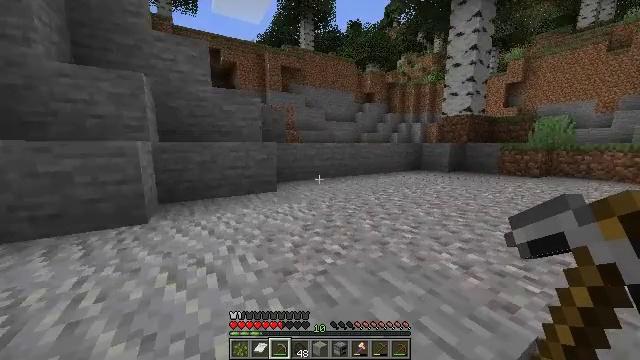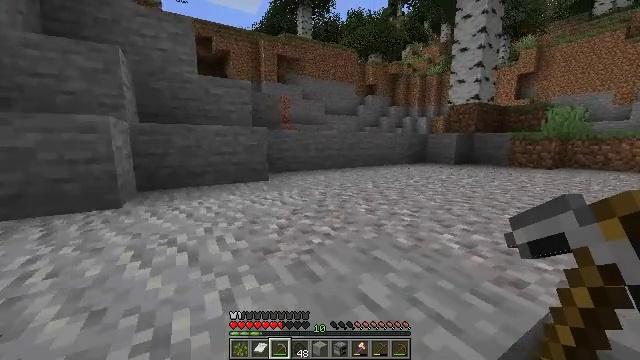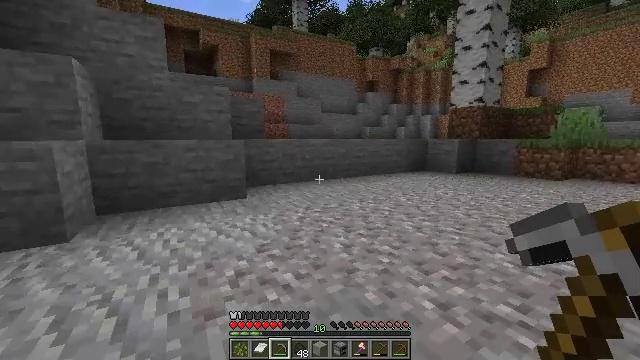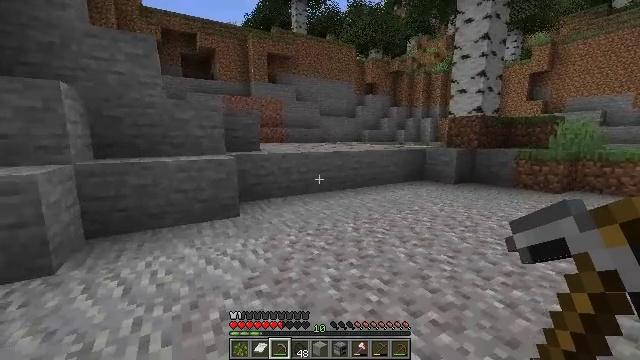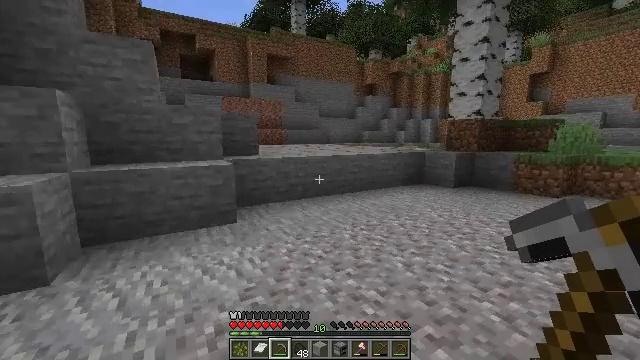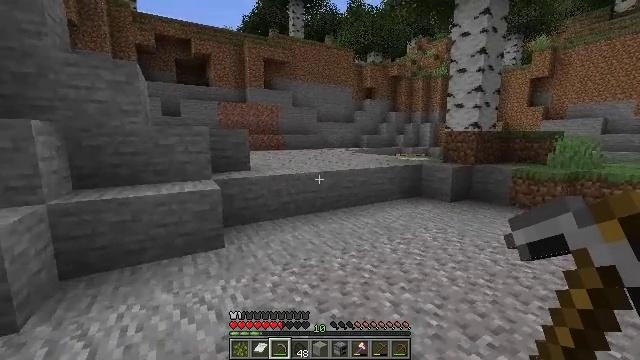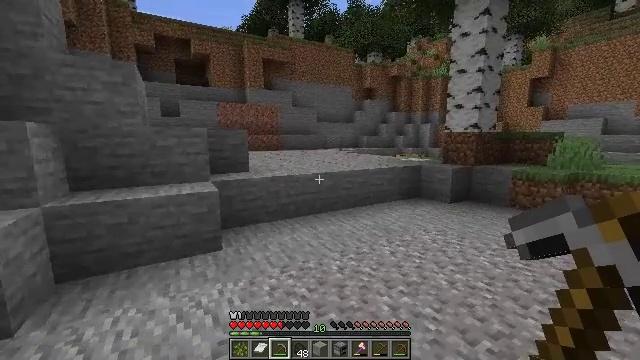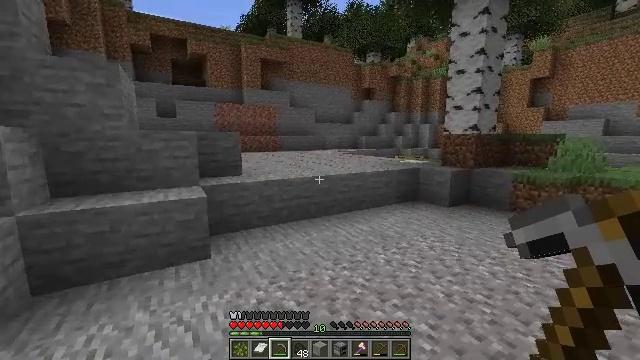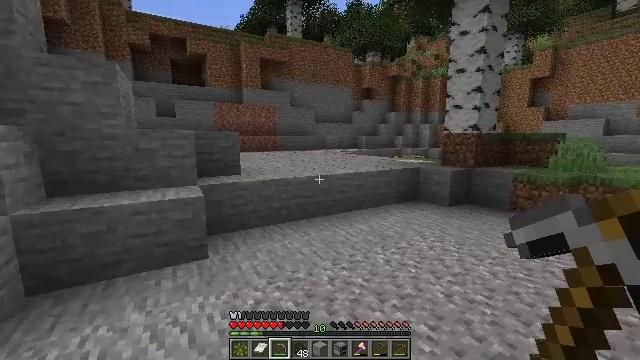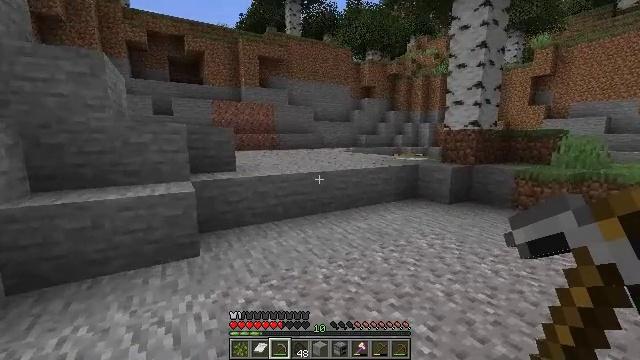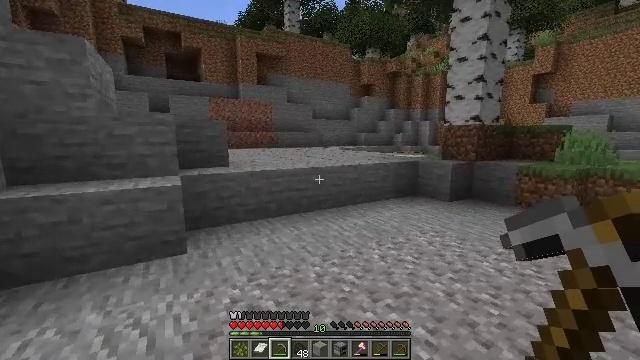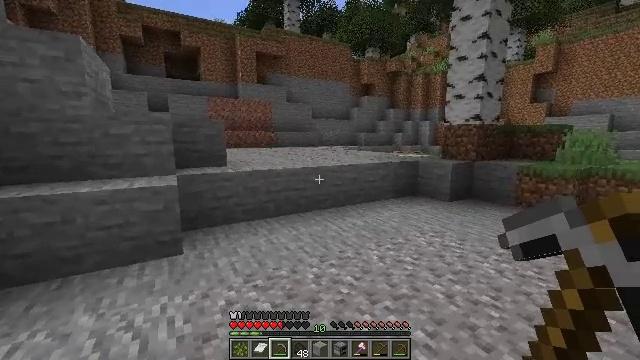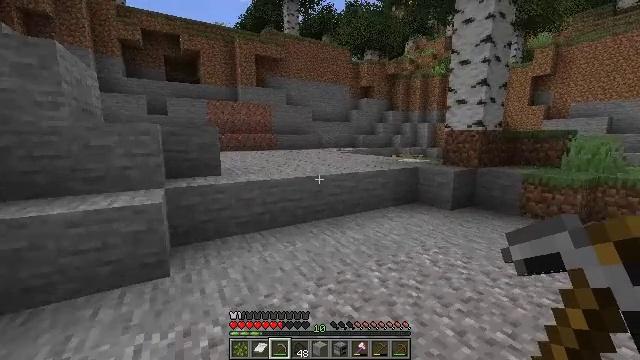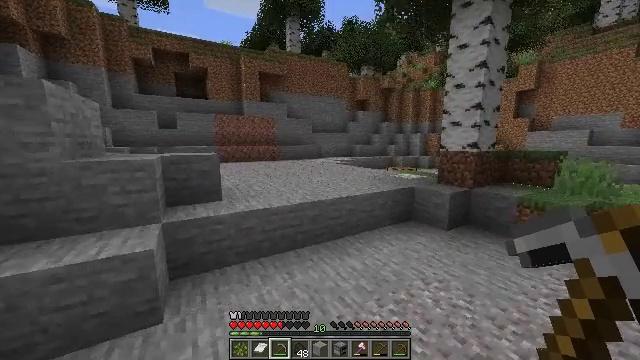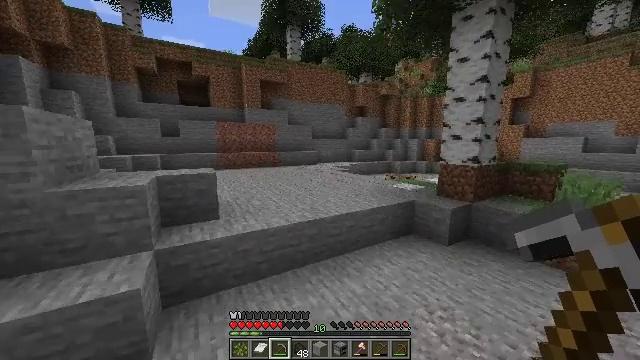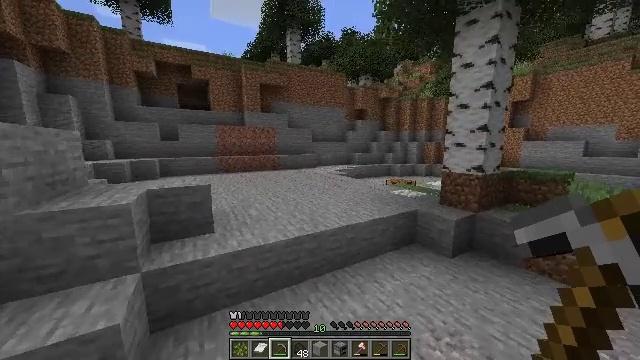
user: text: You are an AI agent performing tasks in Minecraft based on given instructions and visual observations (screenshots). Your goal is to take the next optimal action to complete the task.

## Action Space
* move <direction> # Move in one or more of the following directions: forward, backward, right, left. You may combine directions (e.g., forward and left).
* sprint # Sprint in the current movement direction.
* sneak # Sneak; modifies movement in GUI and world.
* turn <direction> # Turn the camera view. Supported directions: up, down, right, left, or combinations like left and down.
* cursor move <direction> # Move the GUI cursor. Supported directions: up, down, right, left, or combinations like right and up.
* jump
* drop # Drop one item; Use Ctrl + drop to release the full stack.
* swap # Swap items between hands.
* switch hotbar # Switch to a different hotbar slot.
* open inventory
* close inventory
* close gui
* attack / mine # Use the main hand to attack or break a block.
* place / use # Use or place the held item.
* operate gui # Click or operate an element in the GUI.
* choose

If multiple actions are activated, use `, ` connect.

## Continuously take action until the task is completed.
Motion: motion action
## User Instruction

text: Get the crafting table into the inventory.
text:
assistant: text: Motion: move forward, sprint, jump
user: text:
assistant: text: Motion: move forward, sprint, jump
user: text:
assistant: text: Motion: move forward, sprint, jump
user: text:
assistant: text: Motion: move forward, jump
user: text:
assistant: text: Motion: move forward, jump
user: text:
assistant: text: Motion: move forward, jump
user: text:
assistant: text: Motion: move forward, jump
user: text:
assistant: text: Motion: move forward, jump
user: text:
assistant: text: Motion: move forward, jump
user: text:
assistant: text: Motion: move forward, jump
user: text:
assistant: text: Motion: move forward, sprint, jump
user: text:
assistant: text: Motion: move forward, sprint, jump
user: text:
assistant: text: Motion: move forward, sprint, jump
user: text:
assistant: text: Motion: move forward, jump
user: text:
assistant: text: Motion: move forward, jump
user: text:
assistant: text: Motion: move forward, jump
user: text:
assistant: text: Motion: move forward, jump
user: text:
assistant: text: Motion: move forward, jump
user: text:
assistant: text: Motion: move forward, jump
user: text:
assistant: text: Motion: move forward, jump
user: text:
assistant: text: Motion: move forward, jump
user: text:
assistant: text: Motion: move forward, jump
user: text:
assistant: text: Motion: move forward, sprint, jump
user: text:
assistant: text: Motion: move forward, sprint, turn left, jump
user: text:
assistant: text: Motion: move forward, sprint, turn left and down, jump
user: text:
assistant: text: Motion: move forward, sprint, turn left, jump
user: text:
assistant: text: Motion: move forward, turn left, jump
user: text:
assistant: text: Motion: move forward, turn left, jump
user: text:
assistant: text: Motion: move forward and move right, turn left, jump
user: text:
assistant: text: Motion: move forward and move right, turn left, jump